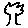
Label: tree